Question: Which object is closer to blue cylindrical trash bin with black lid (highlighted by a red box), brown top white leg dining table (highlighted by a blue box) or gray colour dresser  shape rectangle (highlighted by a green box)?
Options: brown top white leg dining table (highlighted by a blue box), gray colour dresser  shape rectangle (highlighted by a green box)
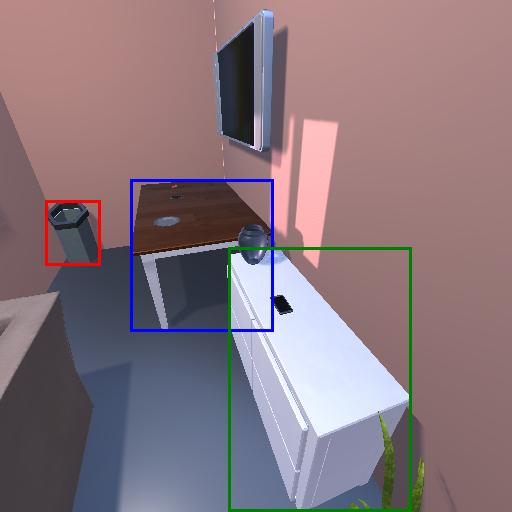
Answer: brown top white leg dining table (highlighted by a blue box)